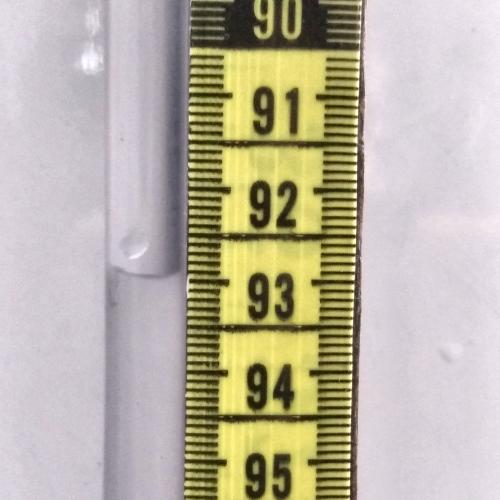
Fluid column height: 92.9 cm